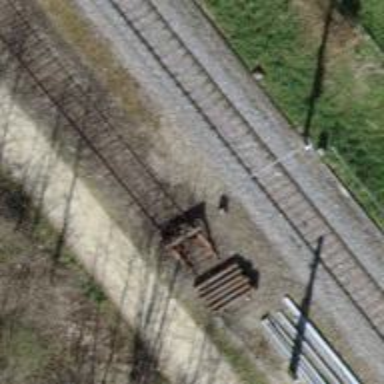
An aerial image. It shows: Railway buffer stop.